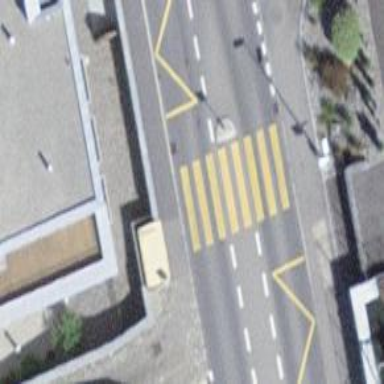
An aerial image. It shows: Asphalt sidewalk.